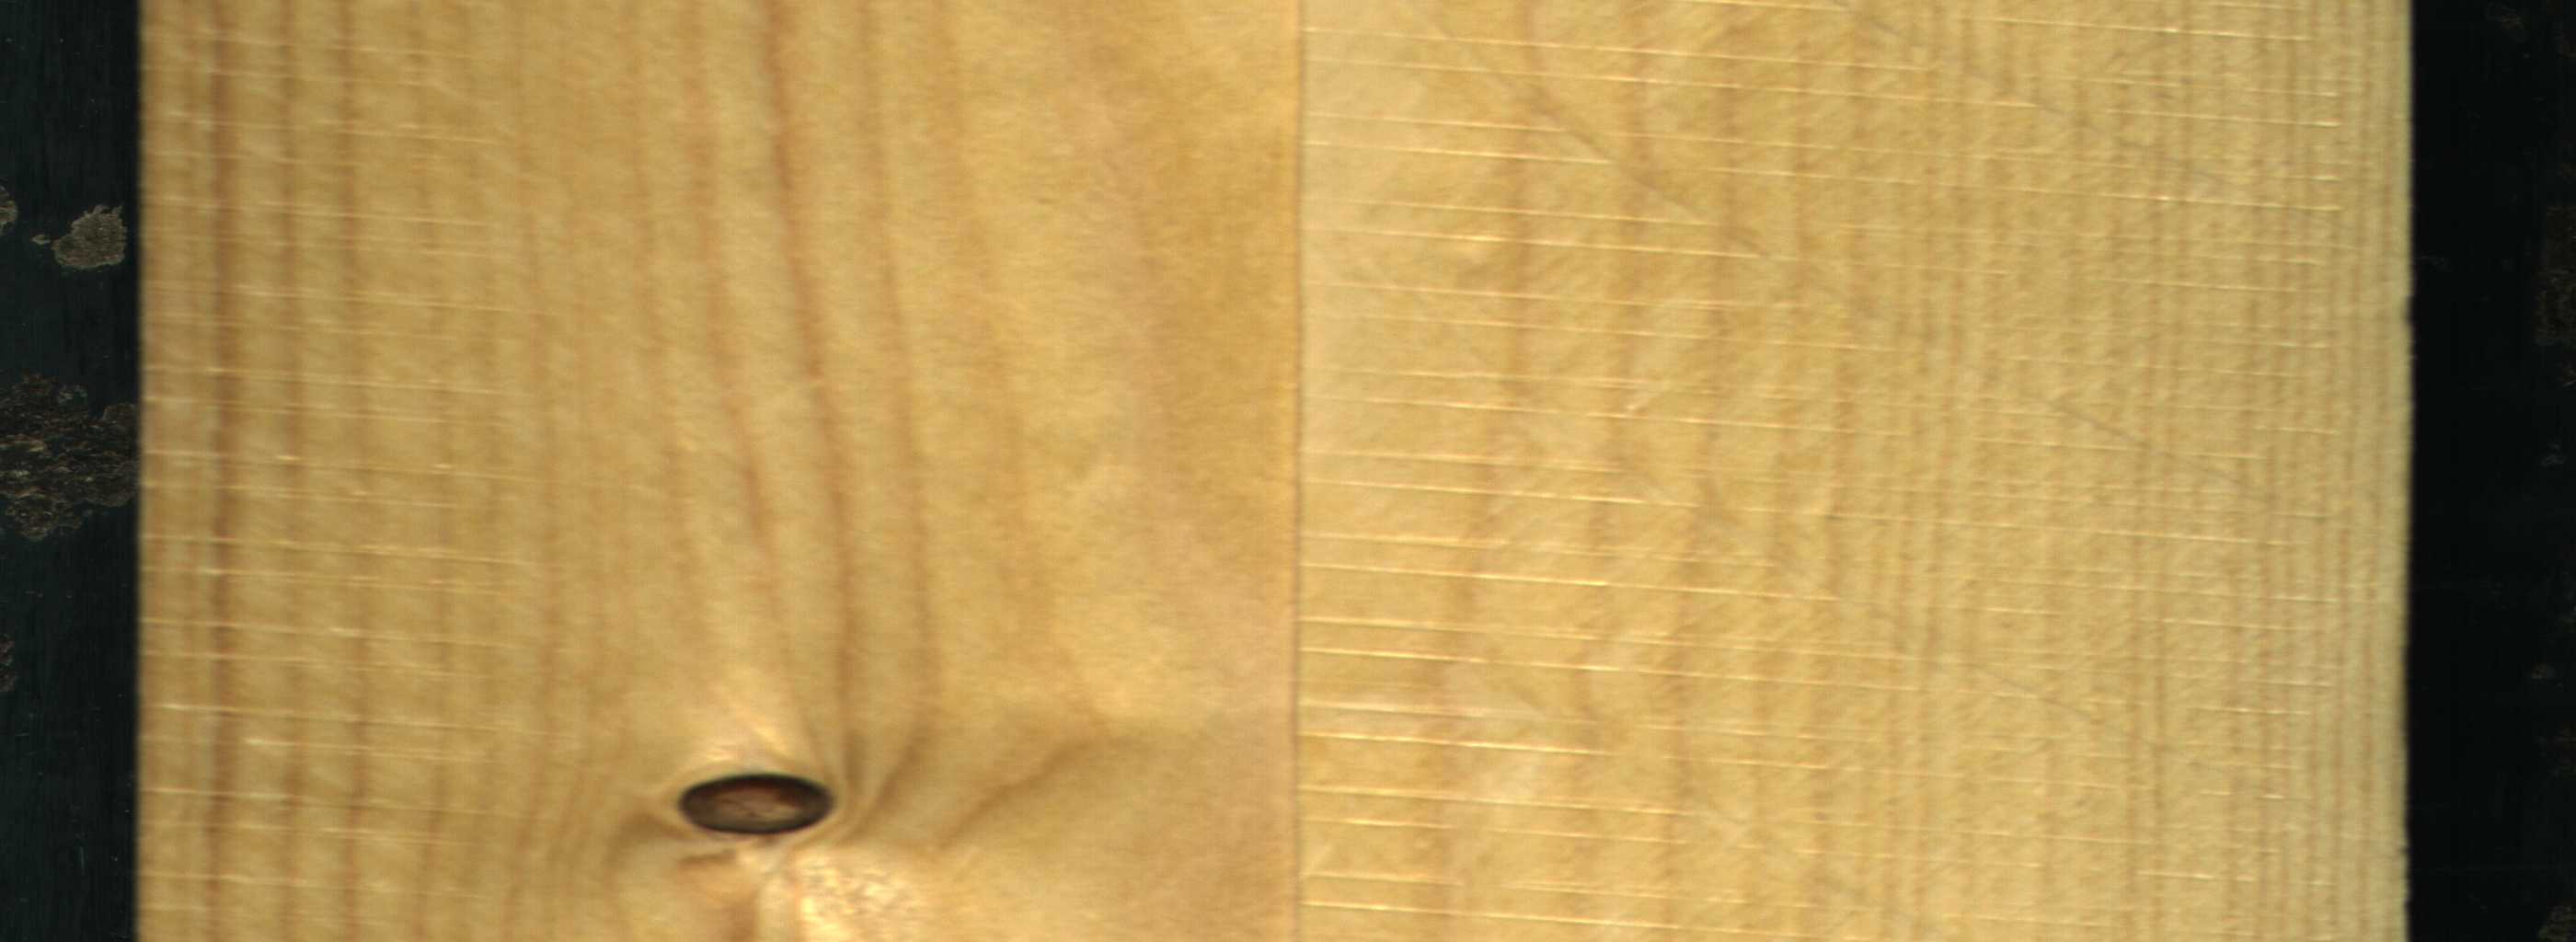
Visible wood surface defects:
Dead_Knot